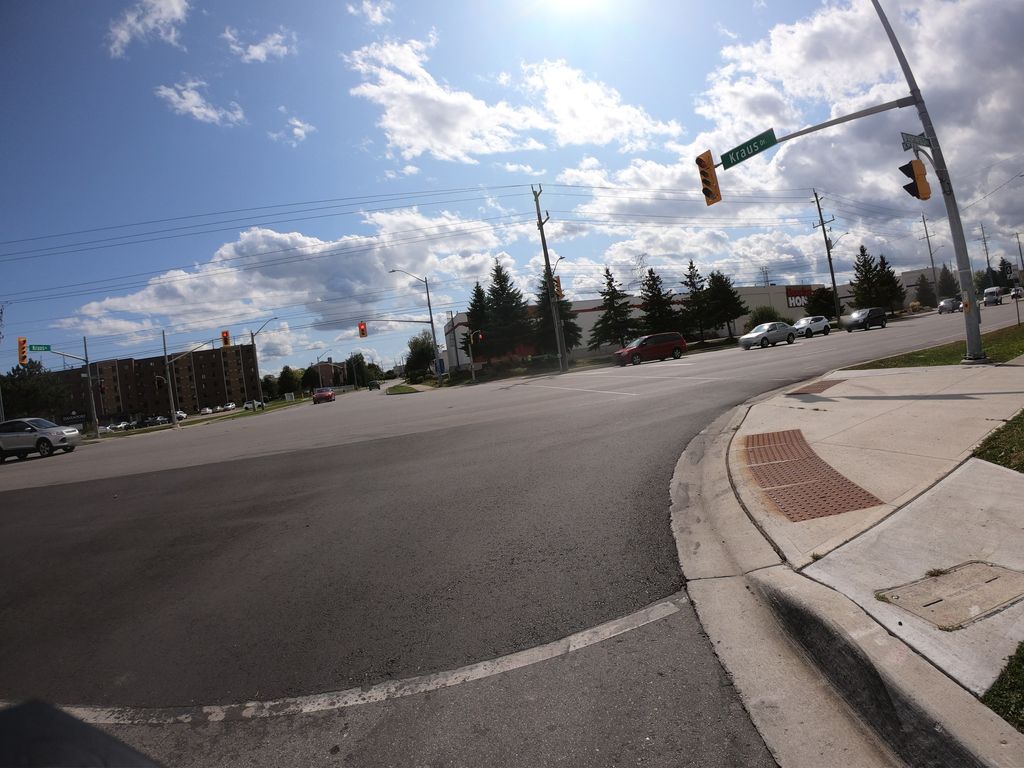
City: kitchener-waterloo